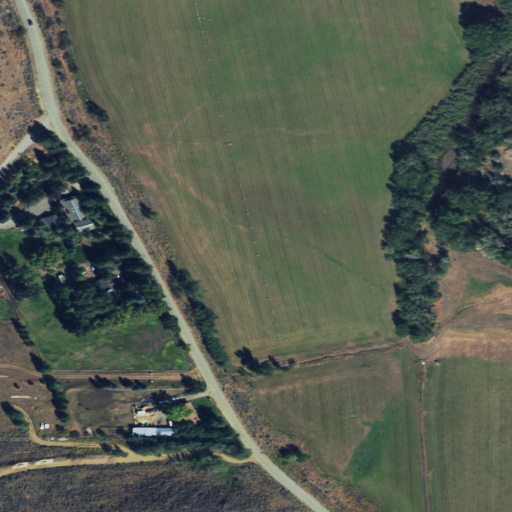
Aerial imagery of valley in Idaho named Lees Gulch containing pasture, shrub, open development, woody wetlands, cultivated crops, low intensity development, and herbaceous wetlands